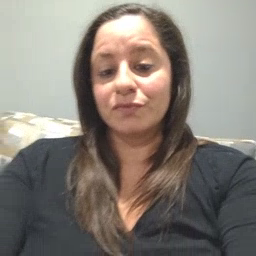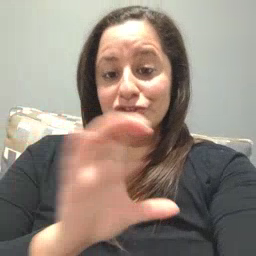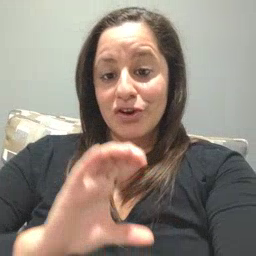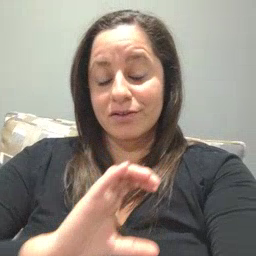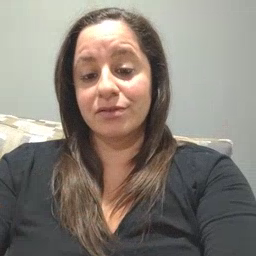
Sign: chocolate